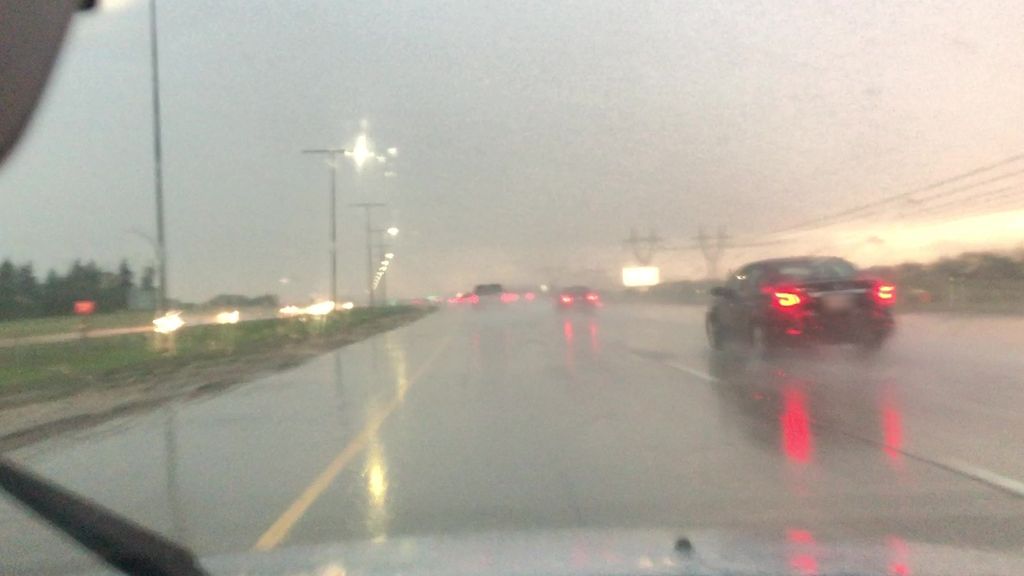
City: edmonton